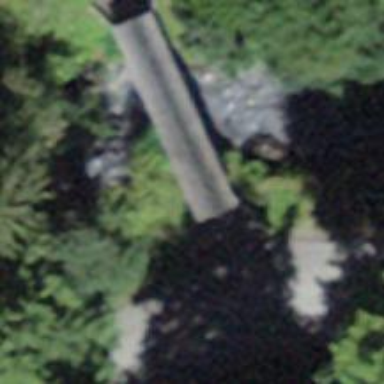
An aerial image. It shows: Unclassified road on bridge.